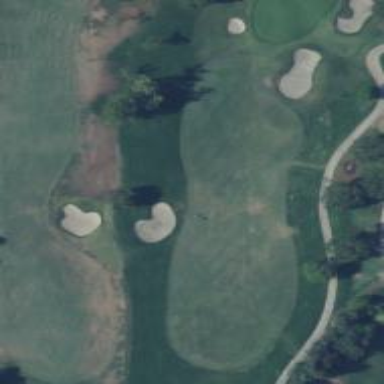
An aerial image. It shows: Golf hole.